Question: I am on windows 7. I installed mrjob and when I run the <URL> from the website, it works fine on the local machine. However, I get the error when attempting to run it on Amazon EMR. I even tested connecting to amazon s3 with just boto and it works.
mrjob.conf file
'''
runners:
emr:
aws_access_key_id: xxxxxxxxxxxxx
aws_region: us-east-1
aws_secret_access_key: xxxxxxxx
ec2_key_pair: bzy
ec2_key_pair_file: C:a.pem
ec2_instance_type: m1.small
num_ec2_instances: 3
s3_log_uri: s3://myunique/
s3_scratch_uri: s3://myunique/
'''
running the following in my cmd
'''
python word_count.py -c mrjob.conf -r emr mytext.txt
'''
it produces

Upon suggestions that it was a windows path related issue, I double checked the parse.py in the source code, and it seems to have the relevant check for dealing with window file types
'''
# Used to check if the candidate candidate uri is actually a local windows path.
WINPATH_RE = re.compile(r"^[aA-zZ]:\")
def is_windows_path(uri):
"""Return True if *uri* is a windows path."""
if WINPATH_RE.match(uri):
return True
else:
return False
def is_uri(uri):
"""Return True if *uri* is any sort of URI."""
if is_windows_path(uri):
return False
return bool(urlparse(uri).scheme)
'''
What I don't understand is that I am still getting the error even after the updated code, and I'm not sure how to move forward with this.
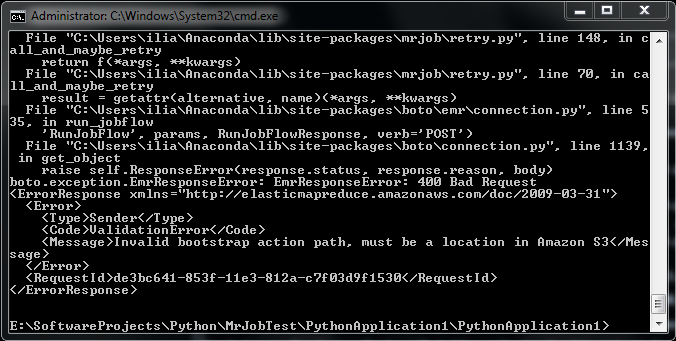
Answer: The problems you are experiencing is due to the windows file system using the escape character \ (backslash) in its path. Just double it up and you should not have any more problems.
Change your mrjob.conf file to:
'''
runners:
emr:
aws_access_key_id: xxxxxxxxxxxxx
aws_region: us-east-1
aws_secret_access_key: xxxxxxxx
ec2_key_pair: bzy
ec2_key_pair_file: C:\aa.pem
ec2_instance_type: m1.small
num_ec2_instances: 3
s3_log_uri: s3://myunique/
s3_scratch_uri: s3://myunique/
'''
for more information go visit: <URL>